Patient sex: M
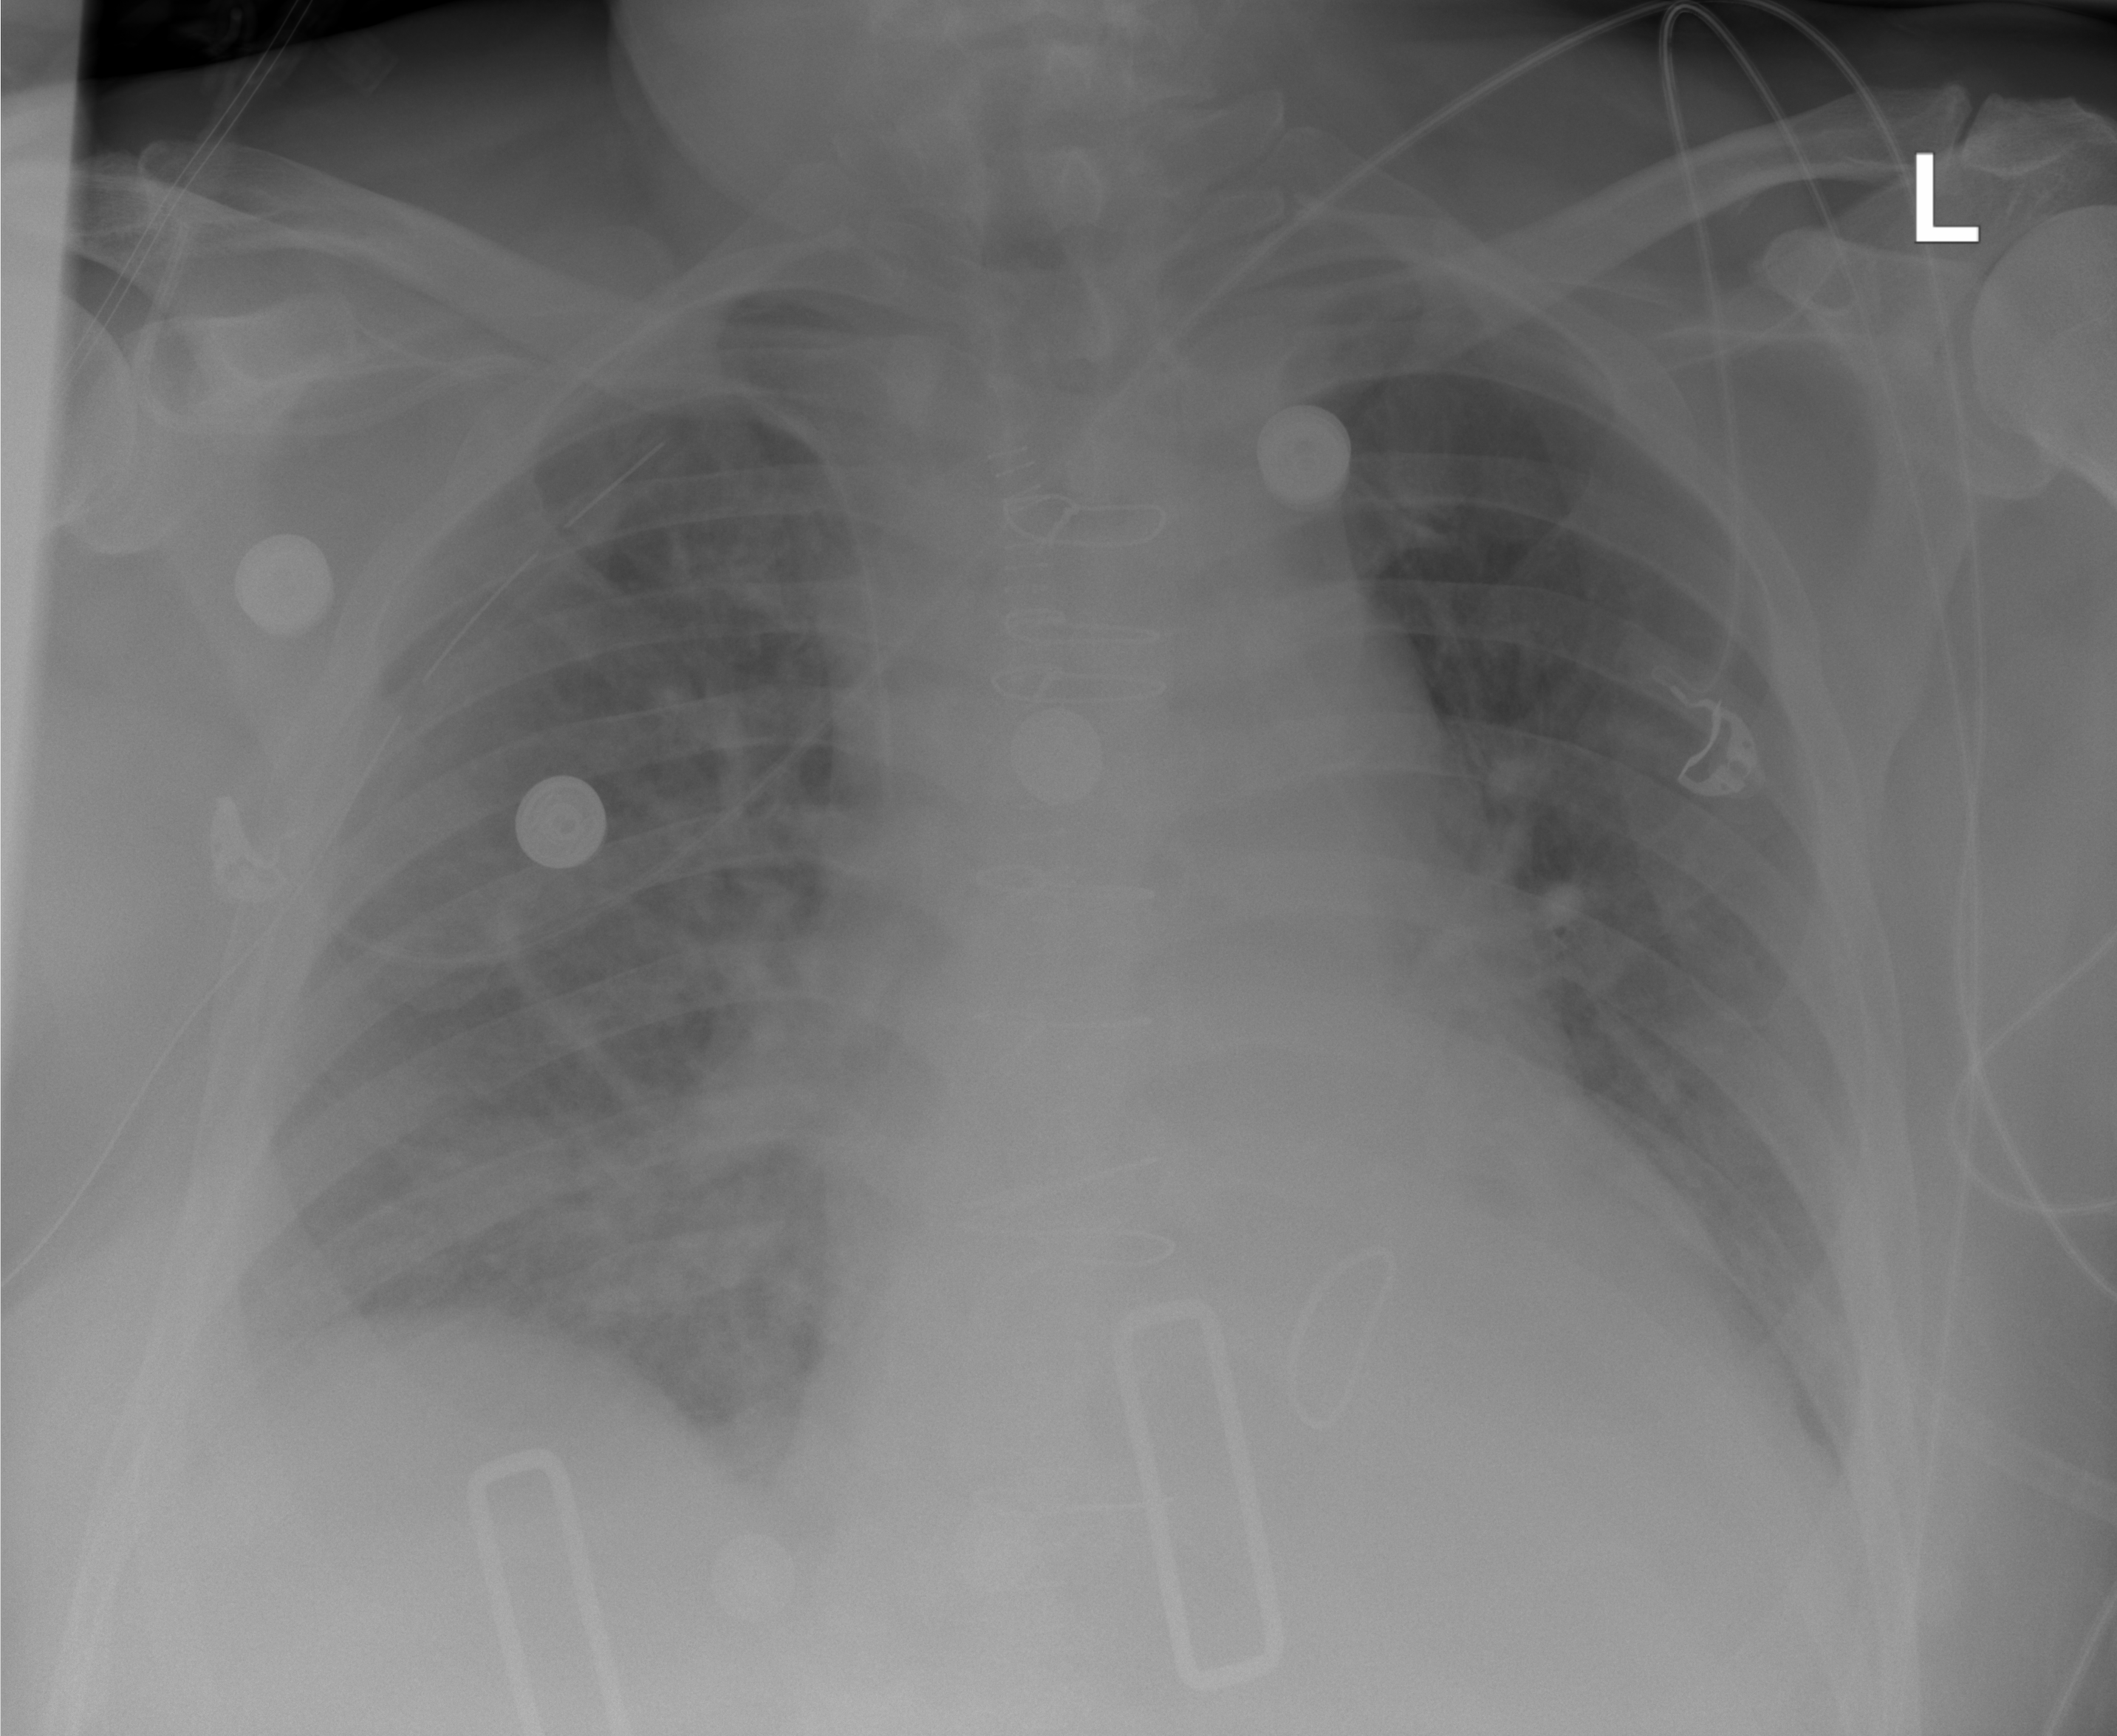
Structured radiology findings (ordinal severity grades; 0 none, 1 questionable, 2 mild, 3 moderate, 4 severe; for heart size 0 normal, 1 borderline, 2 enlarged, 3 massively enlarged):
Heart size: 2
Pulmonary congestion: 1
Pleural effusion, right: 2
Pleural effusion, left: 2
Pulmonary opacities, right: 2
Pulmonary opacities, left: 0
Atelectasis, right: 2
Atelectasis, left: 0